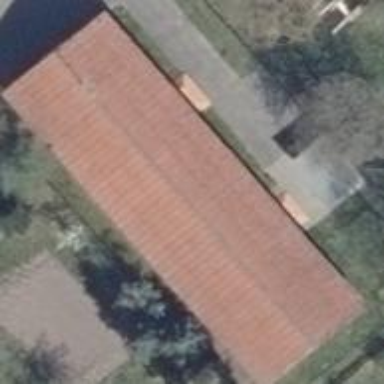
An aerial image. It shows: Fire station building with red gabled roof made of roof tiles.